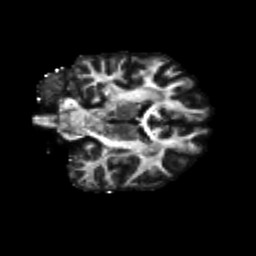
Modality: FA
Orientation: coronal
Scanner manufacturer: siemens
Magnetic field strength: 3 T
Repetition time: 4.16 s
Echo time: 0.0806 s